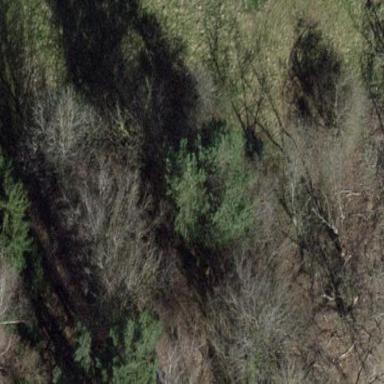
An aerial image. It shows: Forest area.